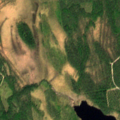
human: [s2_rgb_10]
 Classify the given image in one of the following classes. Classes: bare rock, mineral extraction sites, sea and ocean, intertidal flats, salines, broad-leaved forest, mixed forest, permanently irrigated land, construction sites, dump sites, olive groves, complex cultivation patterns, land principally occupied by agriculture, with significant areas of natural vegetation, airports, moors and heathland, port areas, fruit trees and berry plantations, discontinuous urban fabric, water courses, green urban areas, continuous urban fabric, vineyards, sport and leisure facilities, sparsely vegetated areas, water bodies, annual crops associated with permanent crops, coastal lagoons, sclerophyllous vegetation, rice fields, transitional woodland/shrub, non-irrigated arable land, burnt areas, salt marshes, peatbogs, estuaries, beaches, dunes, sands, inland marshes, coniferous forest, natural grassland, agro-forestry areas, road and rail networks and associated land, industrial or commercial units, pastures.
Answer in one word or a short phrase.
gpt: coniferous forest, mixed forest, transitional woodland/shrub, peatbogs, water bodies